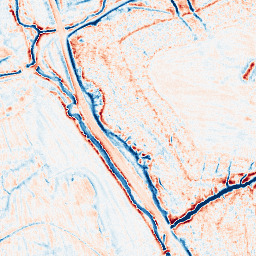
Category: edge_preserving
Decomposition family: anisotropic_diffusion
Decomposition parameters: iterations: 20
kappa: 10
gamma: 0.15
Upsampling method: fft_zeropad
Upsampling parameters: scale: 2
Upsampling scale: 2